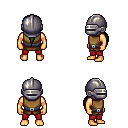
a pixel art fantasy rpg character, male body template, human, tanned skin, leather chest armor, red pants, green ponytail hairstyle, metal helm, four views (front, back, left, right), 2x2 character sprite sheet, small pixel art, hard edges, no anti-aliasing